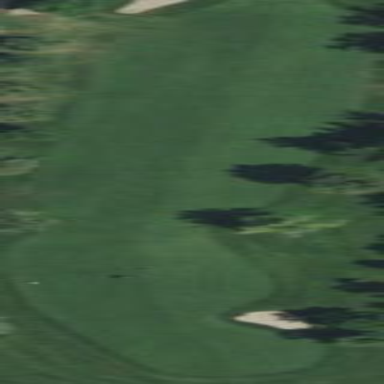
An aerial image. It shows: Grassy area designated as golf fairway.